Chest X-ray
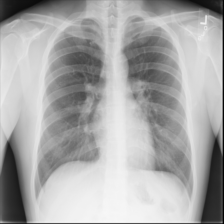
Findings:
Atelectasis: negative
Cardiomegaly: negative
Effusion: negative
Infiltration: negative
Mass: negative
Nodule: negative
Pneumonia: negative
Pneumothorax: negative
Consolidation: negative
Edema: negative
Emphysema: negative
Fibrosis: negative
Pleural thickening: negative
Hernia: negative